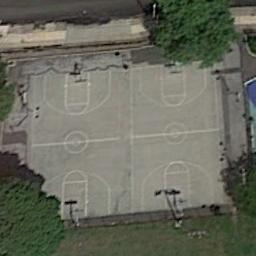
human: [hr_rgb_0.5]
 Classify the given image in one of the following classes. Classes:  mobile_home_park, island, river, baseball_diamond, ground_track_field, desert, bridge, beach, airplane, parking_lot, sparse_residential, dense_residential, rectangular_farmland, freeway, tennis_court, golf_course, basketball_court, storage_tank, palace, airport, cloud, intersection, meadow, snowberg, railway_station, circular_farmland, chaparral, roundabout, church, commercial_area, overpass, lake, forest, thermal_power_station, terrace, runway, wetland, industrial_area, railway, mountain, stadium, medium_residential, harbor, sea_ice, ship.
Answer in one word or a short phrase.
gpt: basketball_court